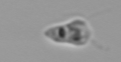
Label: Amoeba